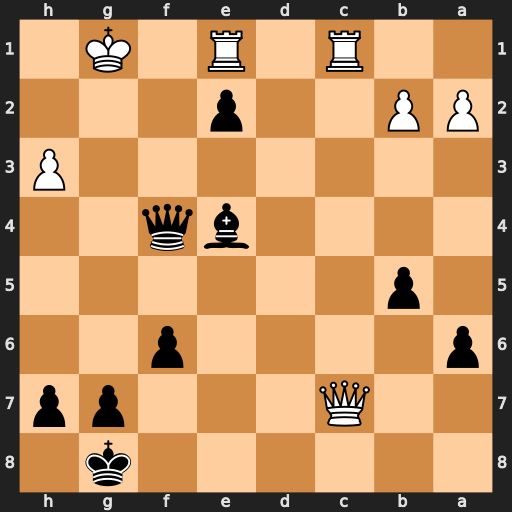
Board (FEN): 6k1/2Q3pp/p4p2/1p6/4bq2/7P/PP2p3/2R1R1K1
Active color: b
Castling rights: -
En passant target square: -
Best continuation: Qe3+ Kh2 Qf2#